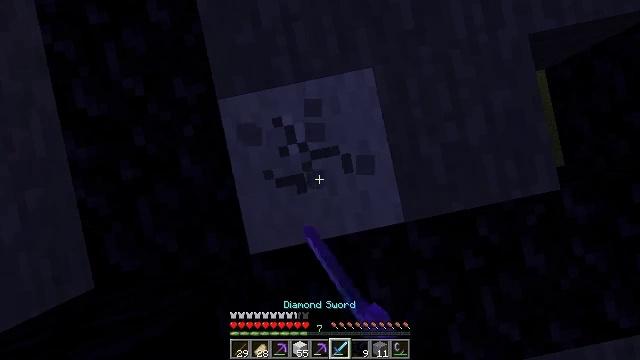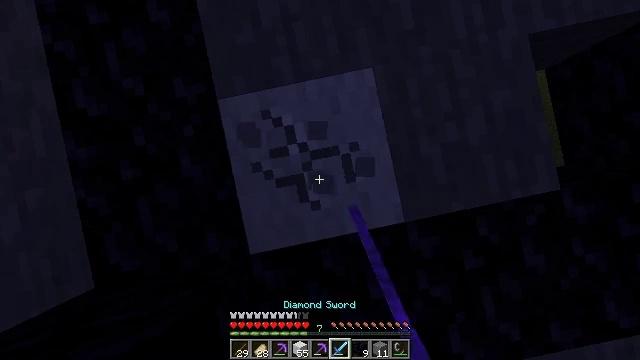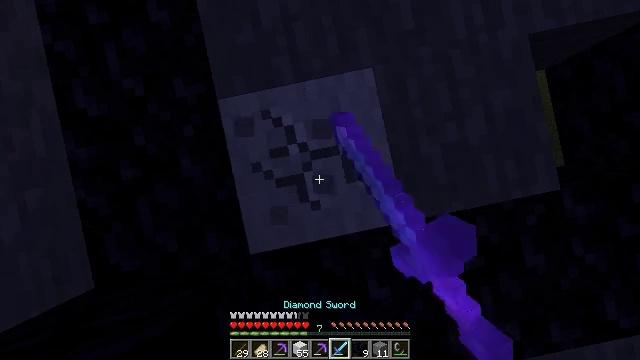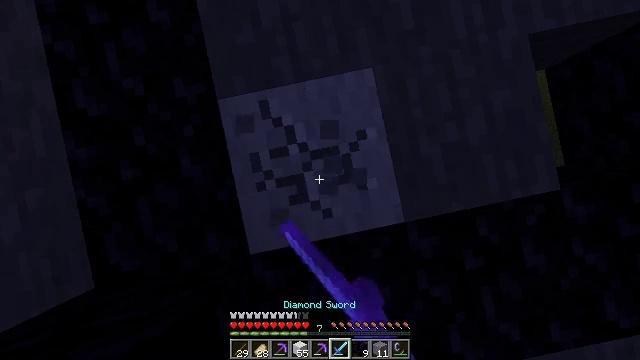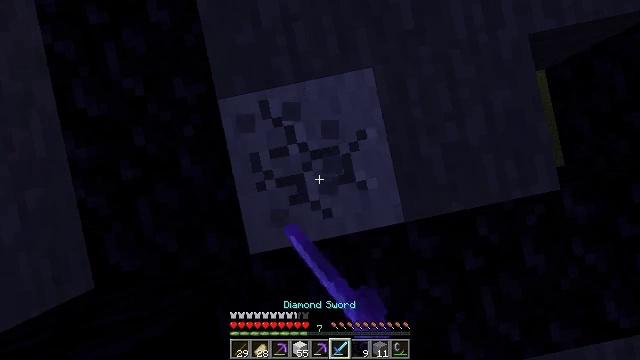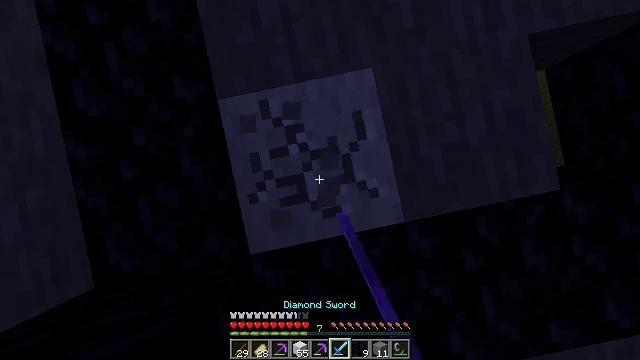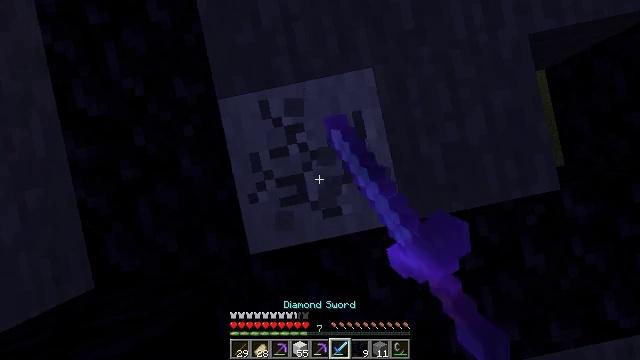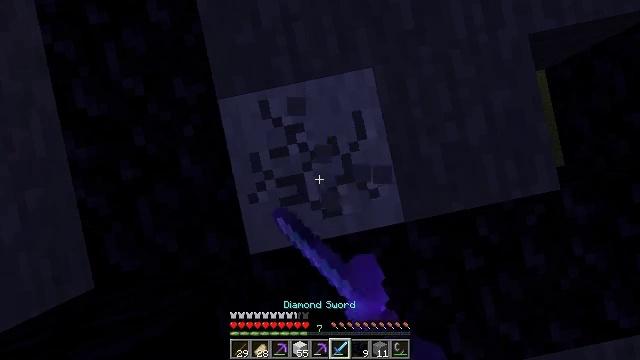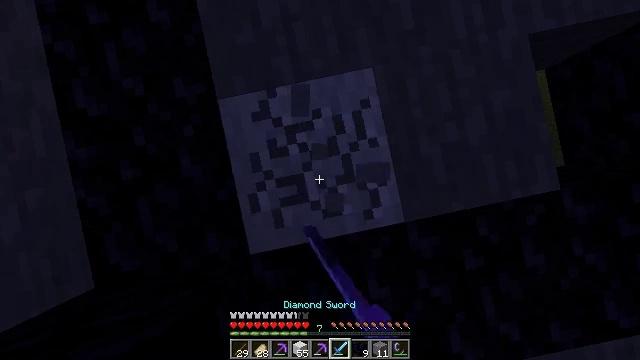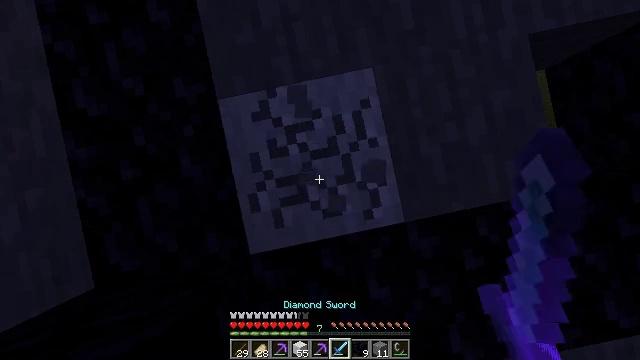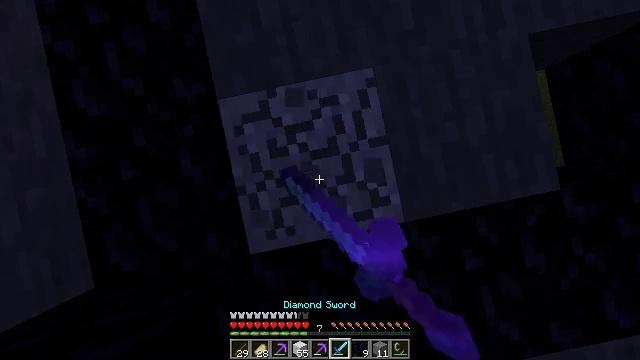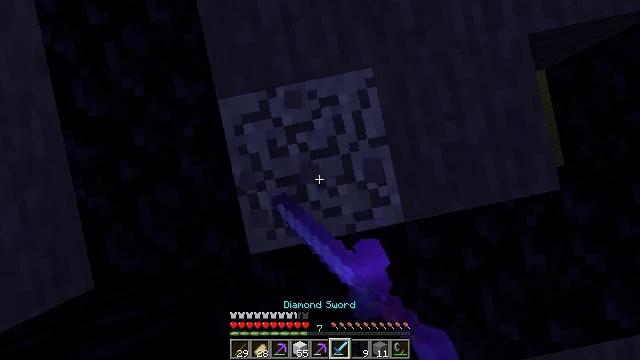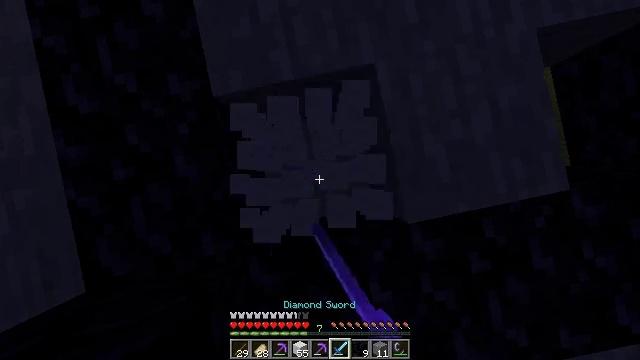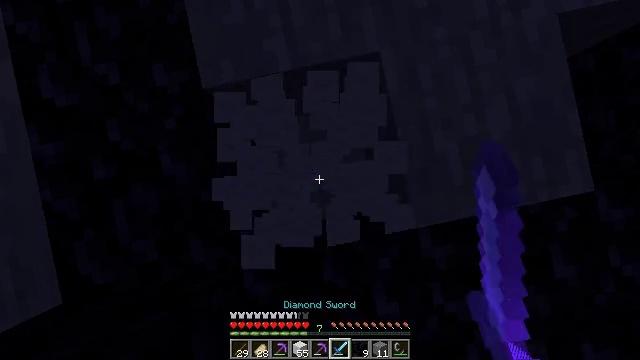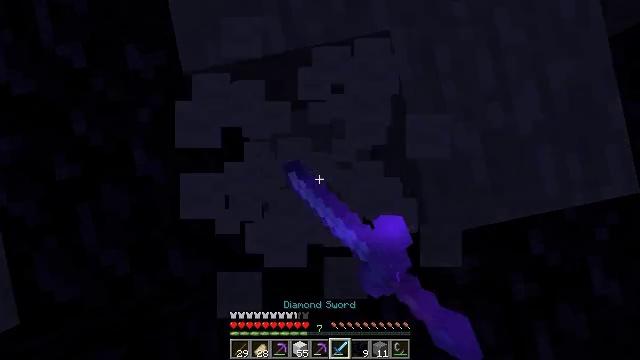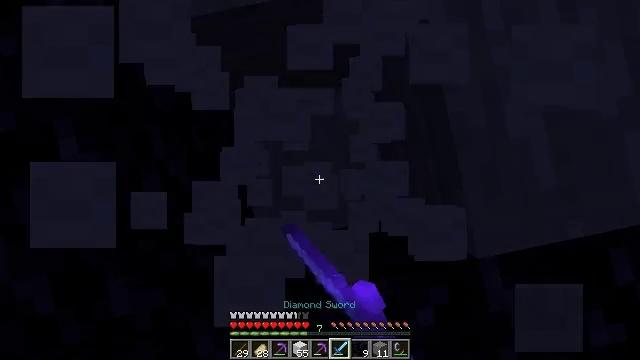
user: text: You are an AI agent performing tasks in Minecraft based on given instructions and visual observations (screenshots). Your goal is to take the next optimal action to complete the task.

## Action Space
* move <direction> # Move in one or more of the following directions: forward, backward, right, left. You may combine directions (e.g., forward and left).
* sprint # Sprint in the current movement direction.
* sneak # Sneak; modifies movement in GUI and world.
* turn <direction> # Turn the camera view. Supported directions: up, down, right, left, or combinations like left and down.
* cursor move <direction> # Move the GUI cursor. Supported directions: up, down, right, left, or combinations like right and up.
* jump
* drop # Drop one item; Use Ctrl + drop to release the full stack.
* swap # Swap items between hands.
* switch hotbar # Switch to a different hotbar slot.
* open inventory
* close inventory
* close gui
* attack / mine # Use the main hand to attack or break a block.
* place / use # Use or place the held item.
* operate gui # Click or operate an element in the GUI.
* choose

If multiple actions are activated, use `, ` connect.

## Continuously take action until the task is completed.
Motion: motion action
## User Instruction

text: Attack the white wool to collect it.
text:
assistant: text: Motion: attack / mine
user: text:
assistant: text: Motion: attack / mine
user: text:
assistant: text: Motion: attack / mine
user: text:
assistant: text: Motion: attack / mine
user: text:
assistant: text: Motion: attack / mine
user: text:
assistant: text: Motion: attack / mine
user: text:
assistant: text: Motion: attack / mine
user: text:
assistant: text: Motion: attack / mine
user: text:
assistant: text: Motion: attack / mine
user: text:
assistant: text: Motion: attack / mine
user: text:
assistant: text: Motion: attack / mine
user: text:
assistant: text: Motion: attack / mine
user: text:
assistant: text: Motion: attack / mine
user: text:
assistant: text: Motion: attack / mine
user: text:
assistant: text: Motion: attack / mine
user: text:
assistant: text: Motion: attack / mine
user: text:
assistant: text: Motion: attack / mine
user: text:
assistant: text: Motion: attack / mine
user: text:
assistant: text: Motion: attack / mine
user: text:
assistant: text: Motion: attack / mine
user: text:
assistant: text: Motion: attack / mine
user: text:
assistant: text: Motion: attack / mine
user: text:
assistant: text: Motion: attack / mine
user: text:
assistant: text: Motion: attack / mine
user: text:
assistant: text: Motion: attack / mine
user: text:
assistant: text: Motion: attack / mine
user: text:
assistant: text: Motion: attack / mine
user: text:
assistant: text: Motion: attack / mine
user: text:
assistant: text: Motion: attack / mine
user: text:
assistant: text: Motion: attack / mine